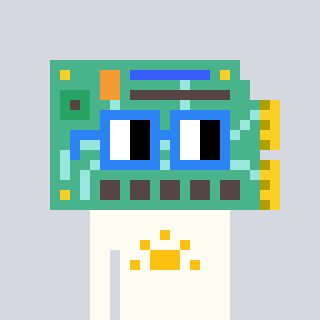
a pixel art character with square blue glasses, a chipboard-shaped head and a grayscale-colored body on a cool background